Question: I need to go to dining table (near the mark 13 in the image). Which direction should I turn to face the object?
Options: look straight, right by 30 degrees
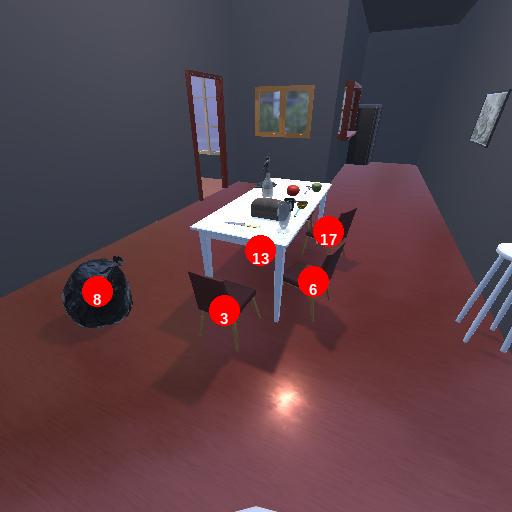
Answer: look straight